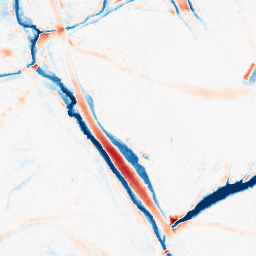
Category: morphological
Decomposition family: morphological_ellipse
Decomposition parameters: operation: average
width: 20
height: 20
Upsampling method: quadratic
Upsampling parameters: scale: 4
Upsampling scale: 4